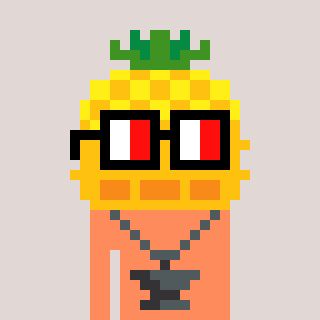
a pixel art character with square glasses with black frames and red eyes, a pineapple-shaped head and a peachy-colored body on a warm background